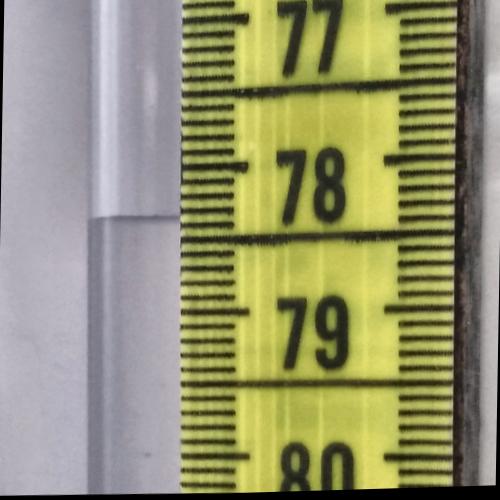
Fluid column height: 78.3 cm